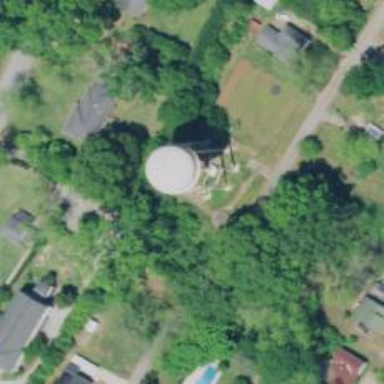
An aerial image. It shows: Water tower that is man-made.